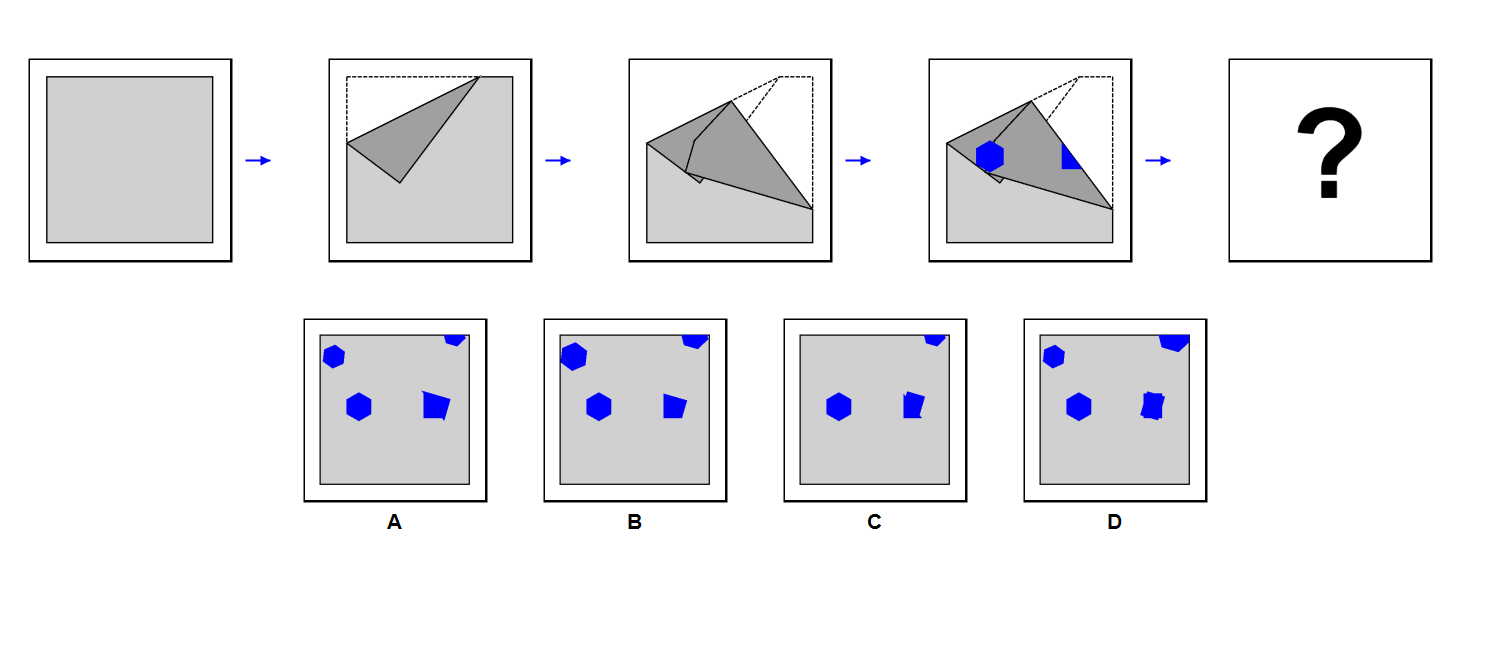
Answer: B